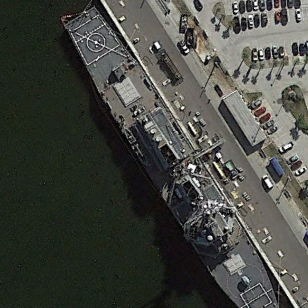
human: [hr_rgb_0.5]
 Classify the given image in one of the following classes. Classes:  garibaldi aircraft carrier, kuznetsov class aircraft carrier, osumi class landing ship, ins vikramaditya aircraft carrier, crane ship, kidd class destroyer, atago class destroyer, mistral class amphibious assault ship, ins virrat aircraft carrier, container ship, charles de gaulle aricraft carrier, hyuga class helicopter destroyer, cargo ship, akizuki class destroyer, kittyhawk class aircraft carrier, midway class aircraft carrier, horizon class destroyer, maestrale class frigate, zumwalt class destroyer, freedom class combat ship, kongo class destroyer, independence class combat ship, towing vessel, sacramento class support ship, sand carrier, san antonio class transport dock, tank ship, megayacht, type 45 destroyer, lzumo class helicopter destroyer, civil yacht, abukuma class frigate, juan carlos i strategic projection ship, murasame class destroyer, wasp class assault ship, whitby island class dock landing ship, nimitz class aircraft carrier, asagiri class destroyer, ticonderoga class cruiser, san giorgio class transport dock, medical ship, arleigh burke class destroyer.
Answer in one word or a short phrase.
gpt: Arleigh Burke class destroyer